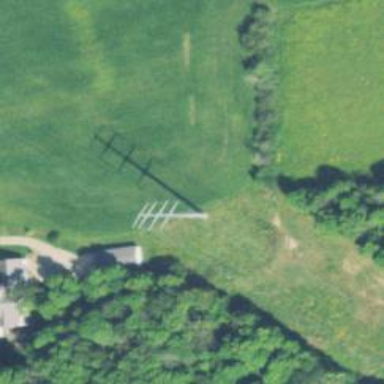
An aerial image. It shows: Power tower.